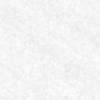
Label: no_change